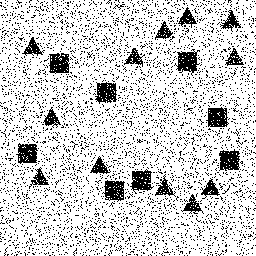
Squares: 8
Triangles: 12
Stars: 0
Total shapes: 20